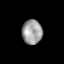
Tissue: lung
Cell type: Epithelial cells
Senescence score: 0.2163
Nuclear area (px): 477
Mean DAPI intensity: 159.994